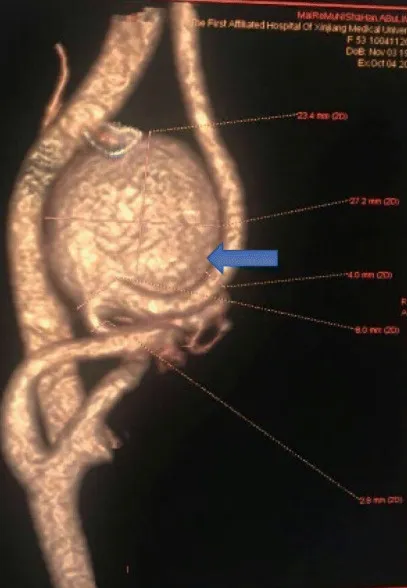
CTA showed the left EICA giant aneurysm (arrow), measuring the lesion was 27 x 23 mm in diameter.
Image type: radiology (ct)